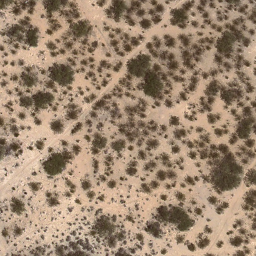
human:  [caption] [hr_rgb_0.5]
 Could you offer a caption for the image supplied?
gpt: Lots of plants scattered on the ground. .

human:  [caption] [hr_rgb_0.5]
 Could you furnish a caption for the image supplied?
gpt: There are some grey plants scattered on the ground .

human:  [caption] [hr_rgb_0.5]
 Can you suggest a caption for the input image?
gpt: This is a chaparral .

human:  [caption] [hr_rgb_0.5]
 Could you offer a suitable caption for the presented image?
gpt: Lots of plants scattered in the loess ground. .

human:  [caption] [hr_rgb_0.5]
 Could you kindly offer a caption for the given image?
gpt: Some grey plants are scattered in the loess ground .